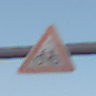
Verkehrszeichen: RadverkehrRechts
Umgebung: Outdoor, Nature
Tageszeit: SunriseSunset
Wetter: Clear
Licht: Natural
Jahreszeit: NotSpecified
Kontrast: LowContrast